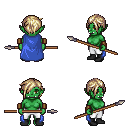
a pixel art fantasy rpg character, female body template, orc, green skin, blue cape, white pants, white blonde pixie cut hairstyle, leather bracers, black shoes, spear, four views (front, back, left, right), 2x2 character sprite sheet, small pixel art, hard edges, no anti-aliasing